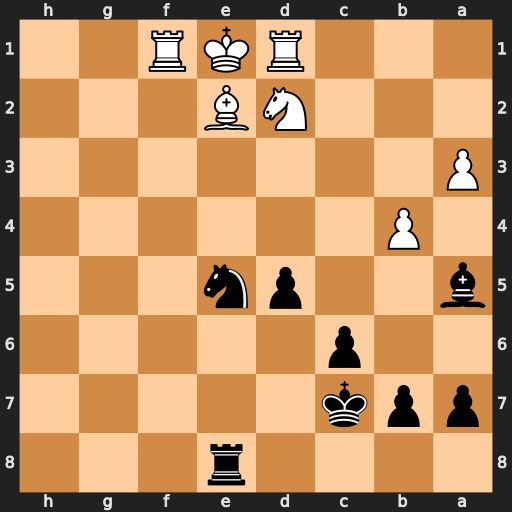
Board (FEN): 4r3/ppk5/2p5/b2pn3/1P6/P7/3NB3/3RKR2
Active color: b
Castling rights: -
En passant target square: -
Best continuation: Nd3#